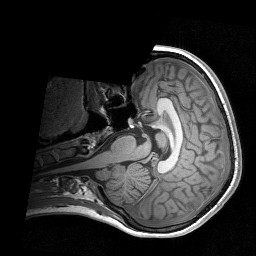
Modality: T1w
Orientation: axial
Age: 26
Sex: female
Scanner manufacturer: siemens
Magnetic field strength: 3 T
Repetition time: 1.9 s
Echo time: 0.00226 s